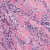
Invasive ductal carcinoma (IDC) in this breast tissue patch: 0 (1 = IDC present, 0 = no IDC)